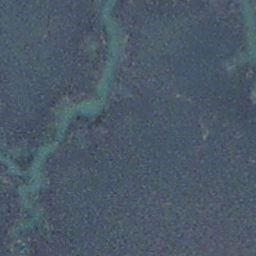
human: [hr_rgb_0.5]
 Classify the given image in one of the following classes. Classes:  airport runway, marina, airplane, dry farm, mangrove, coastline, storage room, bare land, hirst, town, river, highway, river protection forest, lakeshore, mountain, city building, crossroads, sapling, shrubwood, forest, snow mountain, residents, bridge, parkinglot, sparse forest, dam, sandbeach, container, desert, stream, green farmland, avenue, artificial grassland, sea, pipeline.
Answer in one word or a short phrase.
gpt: stream